Question: 'enter code here'I am trying to reproduce the search suggestion in facebook. That it shows on the same box results of different 'types' with a header (persones, groups, pages, ..)
Basically i need to group the results by type and add a non-cliclable header with the name of the type (example: user, group); Just like facebook does:

This is the custom catcomplete from jquery ui page:
'''
$.widget( "custom.catcomplete", $.ui.autocomplete, {
_renderMenu: function( ul, items ) {
var self = this,
currentCategory = "";
$.each( items, function( index, item ) {
if ( item.category != currentCategory ) {
ul.append( "<li class='ui-autocomplete-category'>" + item.category + "</li>" );
currentCategory = item.category;
}
self._renderItem( ul, item );
});
}
});
'''
-EDIT-
Can be tested here by typing 'bootcamp' on the serch field (no need to login): http:// 209.51.221.243/integracion/login.php (type 'deya' works, type 'bootcamp' doesn't work
Wich is working fine when is only one type of results, but when there are more than one, like in this response:
'''
[{"value":"Donde puedo descargar los drivers de bootcamp?","id":"1","category":"Ayudas"}][{"value":"Donde puedo descargar los drivers de bootcamp?","id":"1","category":"Ayudas"},{"first_name":"bootcamp","last_name":"bootcamp","id":"95","value":"bootcamp bootcamp","category":"Usuarios"}]
'''
it doesn't show any ressult, why?
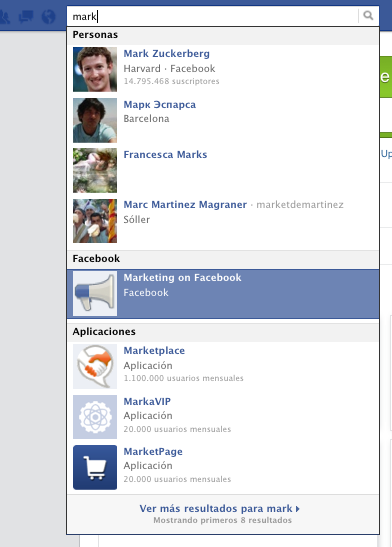
Answer: In your php only add the sub, for the 1st row of each type.
You can do that with a global variable:
'''
$first = array();
while (...) {
if (!$first[$row['type']]) {
$first[$row['type']] = true;
$row['sub'] = $row['type'];
}
}
'''
then in your javascript:
'''
.data( "autocomplete" )._renderItem = function( ul, item ) {
var sub = "";
if (item.sub) {
sub = $("<li class="sub">" + item.sub + "</li>");
ul.append(li);
}
var li = $( "<li></li>" )
.data( "item.autocomplete", item )
.append( "<a><img src='"+item.img+"' /><span class='name'>" + item.value + "</span></a>" )
ul.append(li);
};
'''